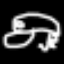
Label: frog